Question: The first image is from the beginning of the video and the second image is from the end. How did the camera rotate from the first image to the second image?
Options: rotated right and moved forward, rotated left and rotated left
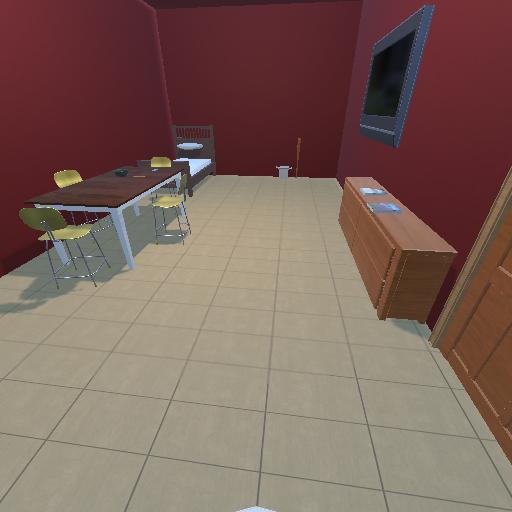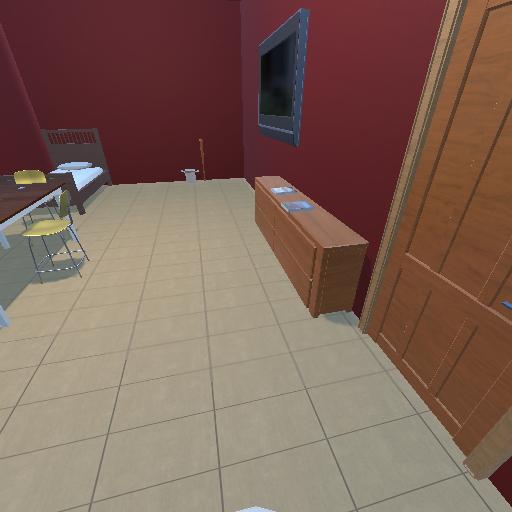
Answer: rotated right and moved forward